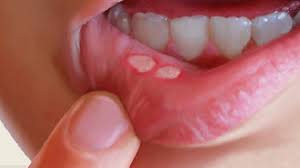
Condition: Mouth Ulcer